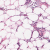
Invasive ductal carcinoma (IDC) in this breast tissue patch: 1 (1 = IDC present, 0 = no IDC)